Question: Hi Im trying to build a dynamic navigation menu similar on how wordpress does it or so I think but my problem is that my script retrieves only 1 value from my database. What I was trying to accomplish here is to fetch all menu data in my database and store them in a multidimensional array
My database structure looks like this:

Here is how I retrieve the data
'''
global $db;
$sql = "SELECT * FROM lm_menu";
$res = $db->prepare($sql);
$res->execute();
$result = $res->fetchAll();
foreach ($result as $opt_h):
$nav = array(
array(
'id' => $opt_h['id'],
'name' => $opt_h['name'],
'link' => $opt_h['ref'],
'parent' => $opt_h['parent']
)
);
endforeach;
'''
And this is the function that reads the array
'''
function GenerateMenu($nav)
{
$html = '';
$html = '<ul class="nav navbar-nav">';
foreach($nav as $page)
{
$html .= '<li>';
$html .= '<a href="' . $page['link'] . '">' . $page['name'] . '</a>';
$html .= GenerateNavHTML($page['sub']);
$html .= '</li>';
}
$html .='</ul>';
return $html;
}
'''
I tried looking for an answer from google but found no luck
I saw an <URL> from SO but I didn't tried it because on that article it uses a mysql_* functions while I use PDO functions. Please Help me guys on this one
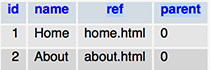
Answer: The problem is every iteration, '$nav = array(' is overwritten.
Might as well just return '$nav = $res->fetchAll(PDO::FETCH_ASSOC);'. No need to loop and reassign.